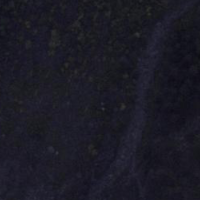
EUNIS habitat code: 48
Species observed at this site:
Lonicera caerulea